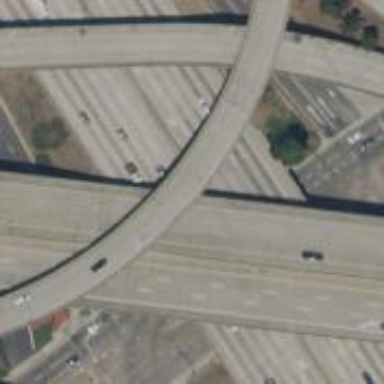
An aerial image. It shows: Bridge over motorway.